Field crop: tomato
Growth stage: 2
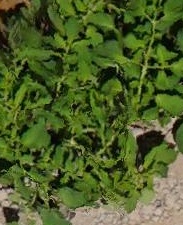
Species: tomato